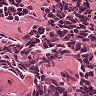
Metastatic tissue present: no